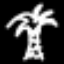
Label: palm tree